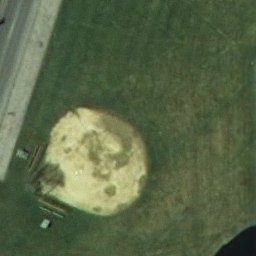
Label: baseballdiamond